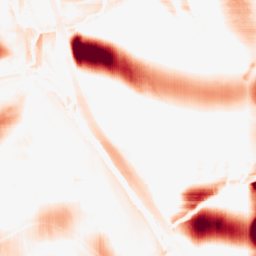
Category: morphological
Decomposition family: rolling_ball
Decomposition parameters: radius: 25
Upsampling method: cubic_catmull_rom
Upsampling parameters: scale: 4
Upsampling scale: 4